Field crop: maize
Growth stage: 2
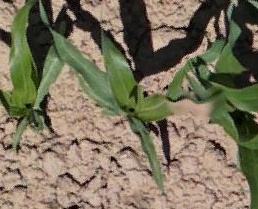
Species: maize